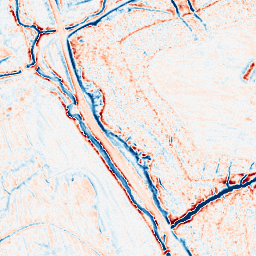
Category: edge_preserving
Decomposition family: anisotropic_diffusion
Decomposition parameters: iterations: 20
kappa: 50
gamma: 0.1
Upsampling method: bilinear
Upsampling parameters: scale: 8
Upsampling scale: 8